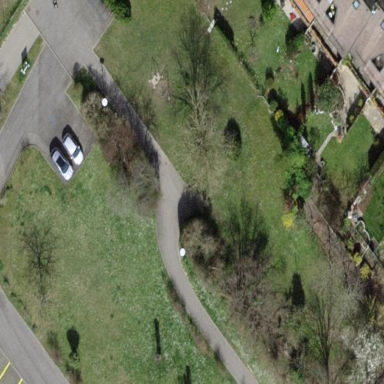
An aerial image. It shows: Lovely park for leisure and relaxation.